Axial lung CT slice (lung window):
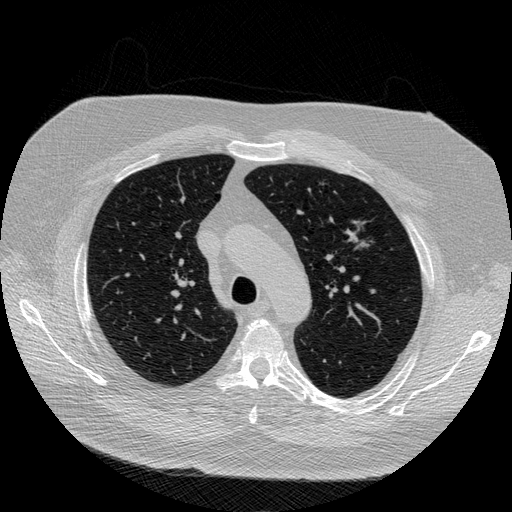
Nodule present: yes
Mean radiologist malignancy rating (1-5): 5